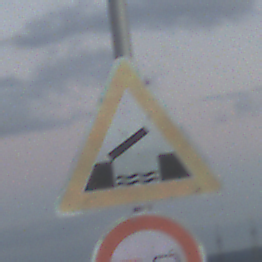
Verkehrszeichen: BeweglicheBruecke
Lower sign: Ueberholverbot
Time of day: SunriseSunset
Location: Outdoor (Nature)
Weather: PartlyCloudy
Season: NotSpecified
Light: Natural